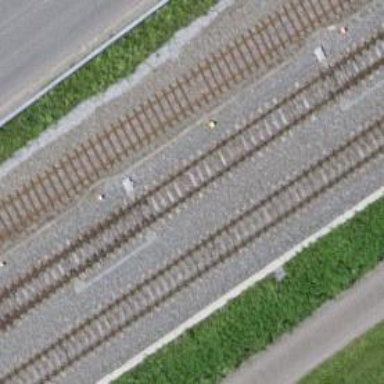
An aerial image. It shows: Railway switch.